Aerial crown-view tile of a tropical tree (Barro Colorado Island, Panama), acquired 20250616:
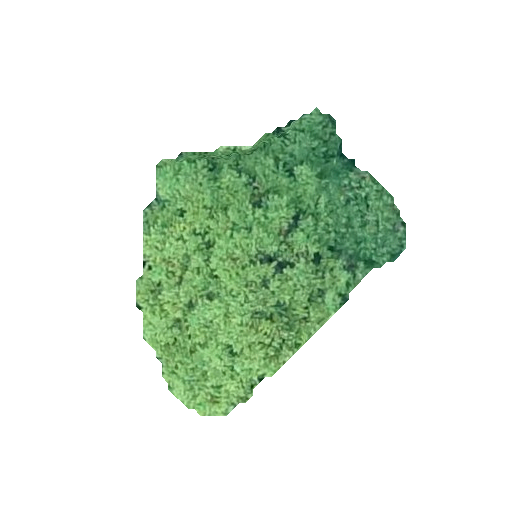
Species: Pouteria stipitata
GBIF accepted scientific name: Pouteria stipitata
Crown area: 75.079 m²